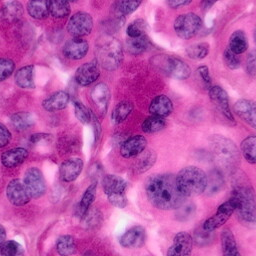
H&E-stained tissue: Pancreatic